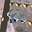
Label: 2